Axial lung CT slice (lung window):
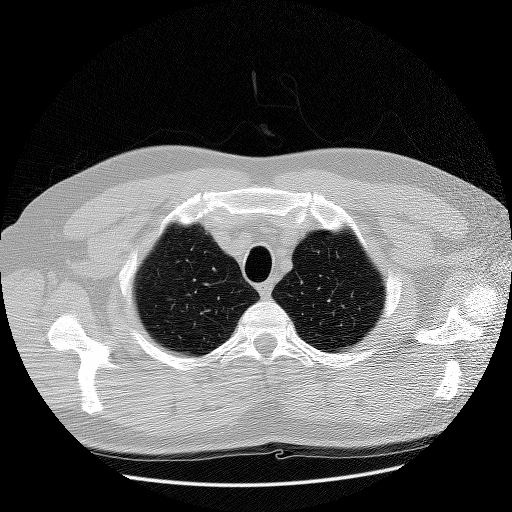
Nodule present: no